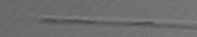
Label: Leptocylindrus